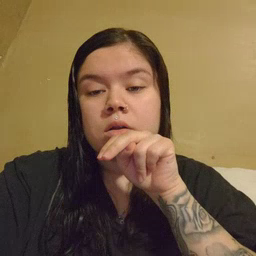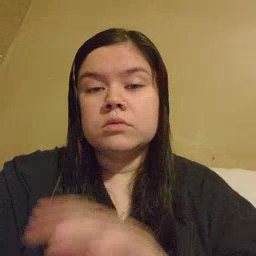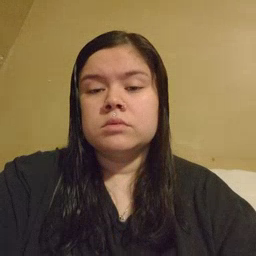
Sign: tongue